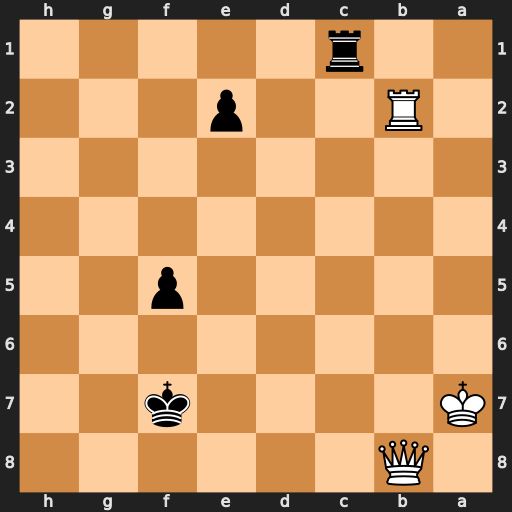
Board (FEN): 1Q6/K4k2/8/5p2/8/8/1R2p3/2r5
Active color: b
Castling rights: -
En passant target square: -
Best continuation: Ra1+ Kb6 e1=Q Qc7+ Qe7 Qxe7+ Kxe7